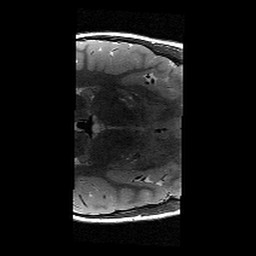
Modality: T2w
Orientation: axial
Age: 10
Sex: male
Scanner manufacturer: siemens
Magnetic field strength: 3 T
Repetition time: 9.23 s
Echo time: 0.067 s